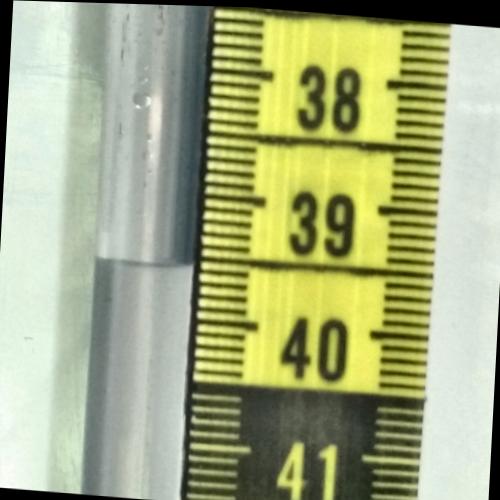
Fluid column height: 39.6 cm